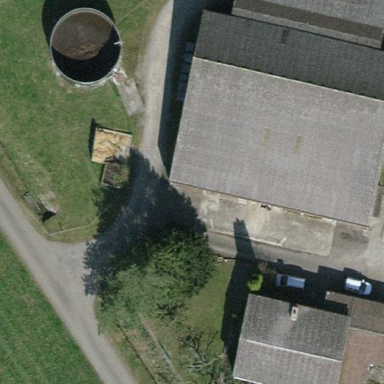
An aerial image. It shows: Farmyard in rural farm setting.